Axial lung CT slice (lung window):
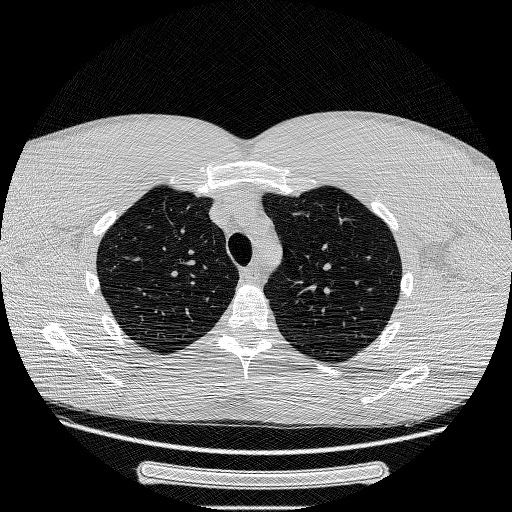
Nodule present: no